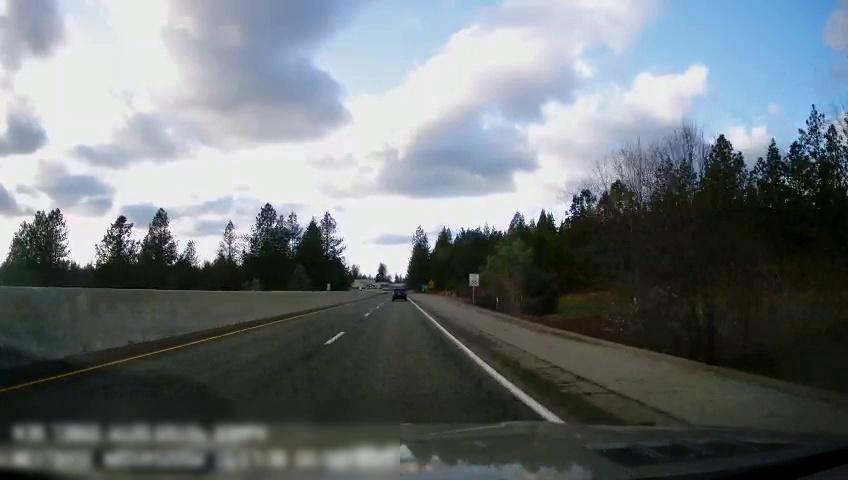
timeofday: Day
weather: Cloudy
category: Drivable Space
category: Vehicles | SUV
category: Lanes | Alternate Lane
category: Lanes | Current Lane
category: Lanes | Current Lane